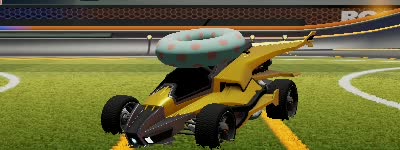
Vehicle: aftershock